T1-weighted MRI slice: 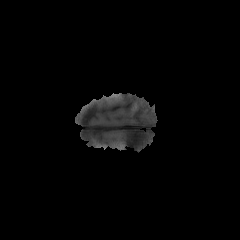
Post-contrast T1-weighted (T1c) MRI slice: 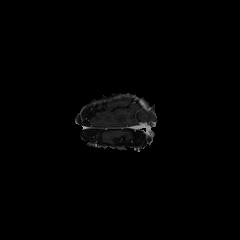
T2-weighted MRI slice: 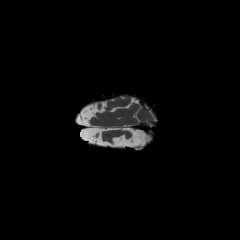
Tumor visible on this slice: no